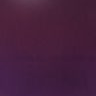
Metastatic tissue present: no